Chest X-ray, AP view. Patient: 34 years old, sex F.
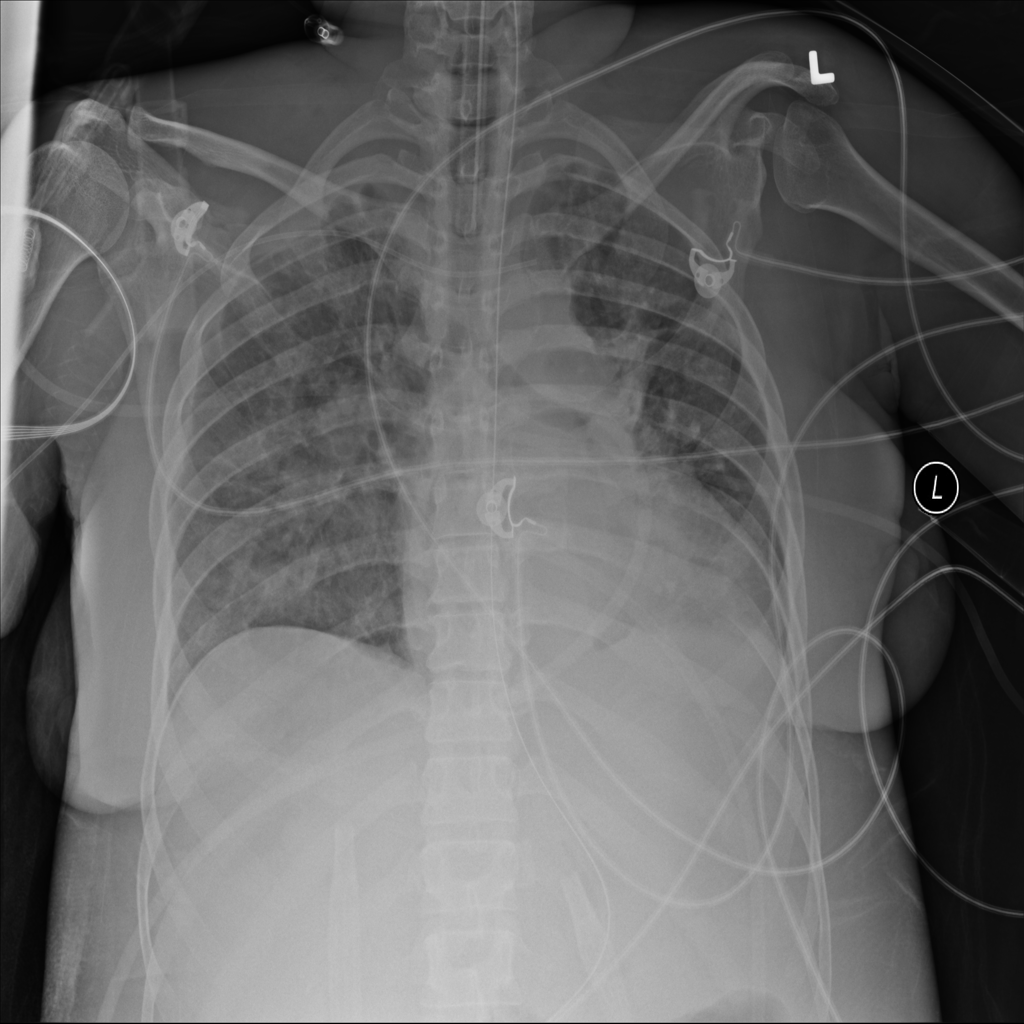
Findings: Infiltration